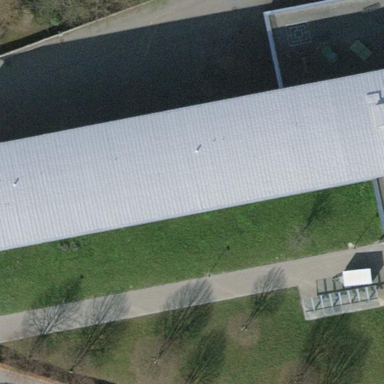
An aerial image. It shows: School building with school amenities.